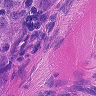
Metastatic tissue present: yes